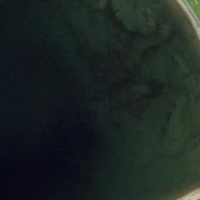
EUNIS habitat code: 14
Species observed at this site:
Prunella collaris